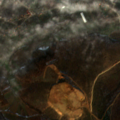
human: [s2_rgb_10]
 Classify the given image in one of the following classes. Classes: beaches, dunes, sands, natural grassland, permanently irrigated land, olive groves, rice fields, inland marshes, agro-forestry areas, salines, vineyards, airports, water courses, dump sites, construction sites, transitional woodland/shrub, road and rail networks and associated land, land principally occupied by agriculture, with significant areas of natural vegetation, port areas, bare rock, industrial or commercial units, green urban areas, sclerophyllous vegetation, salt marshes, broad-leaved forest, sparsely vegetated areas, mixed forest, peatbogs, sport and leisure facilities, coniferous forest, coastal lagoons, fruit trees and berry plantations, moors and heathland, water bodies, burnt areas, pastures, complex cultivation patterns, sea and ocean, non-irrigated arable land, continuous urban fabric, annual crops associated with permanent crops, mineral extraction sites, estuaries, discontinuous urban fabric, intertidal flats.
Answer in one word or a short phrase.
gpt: discontinuous urban fabric, non-irrigated arable land, pastures, broad-leaved forest, transitional woodland/shrub